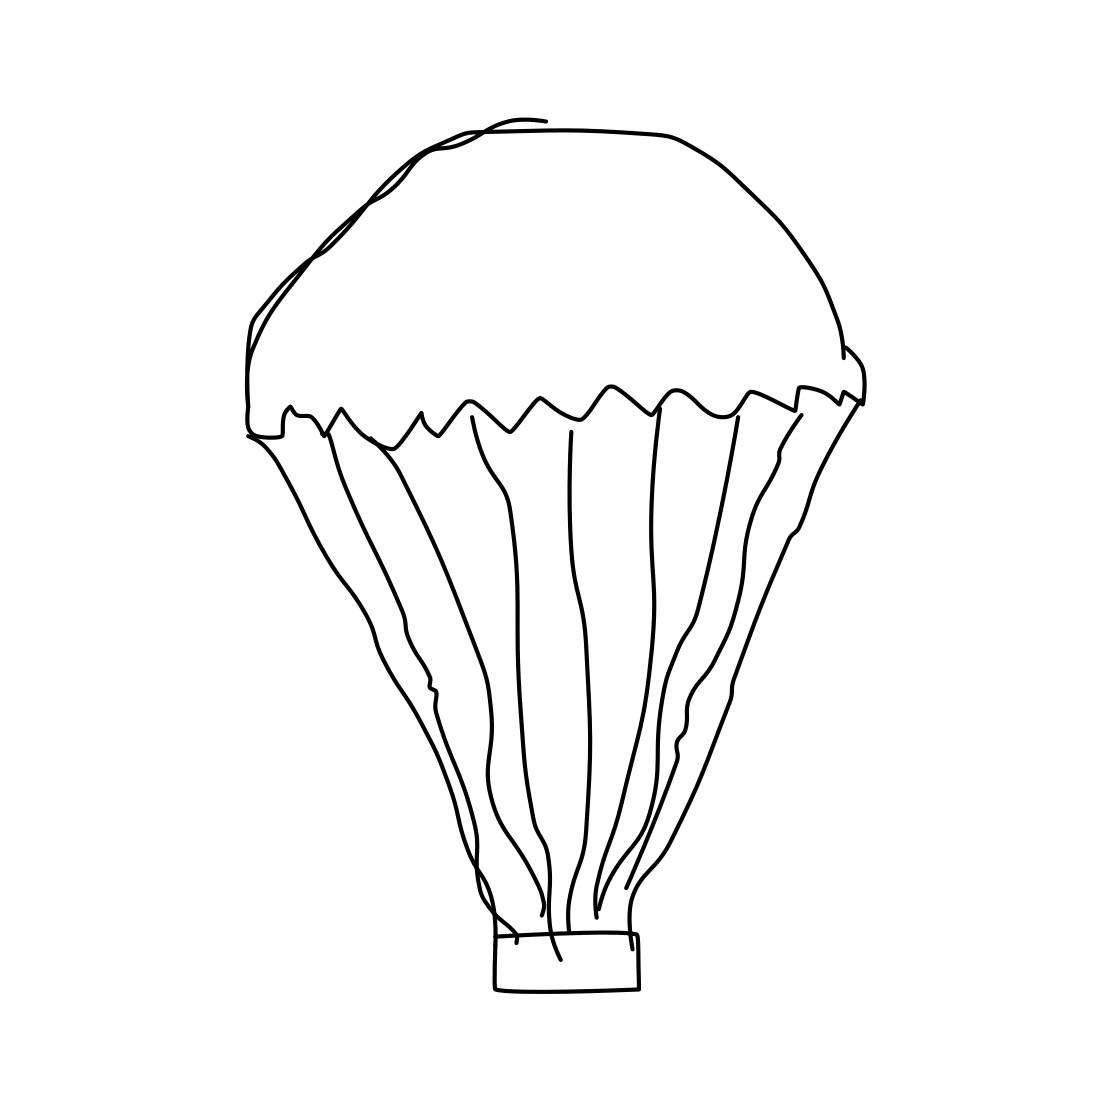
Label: parachute